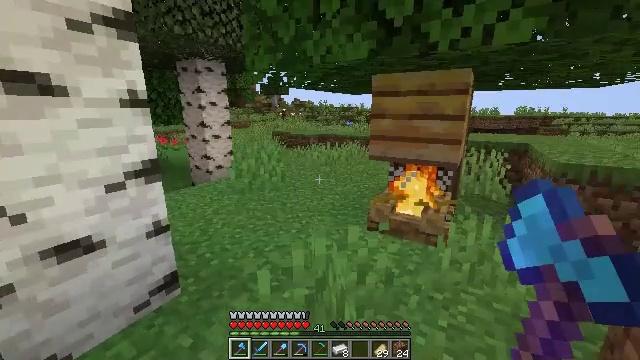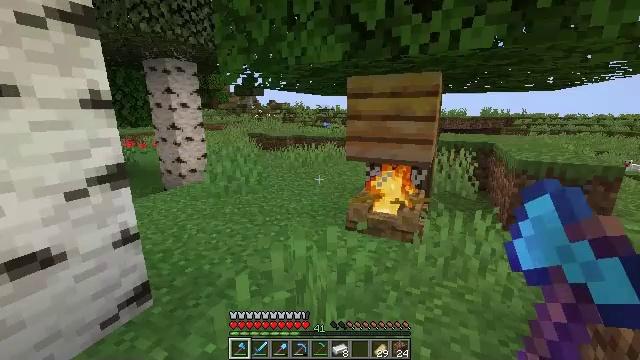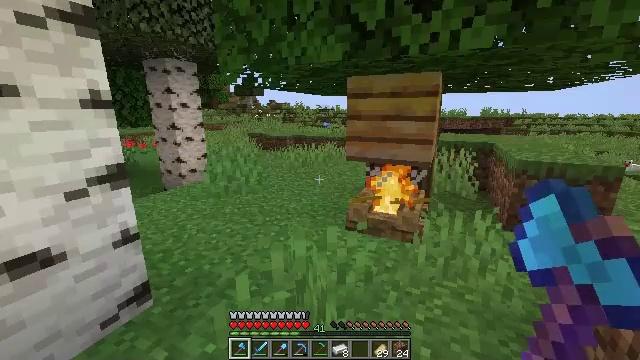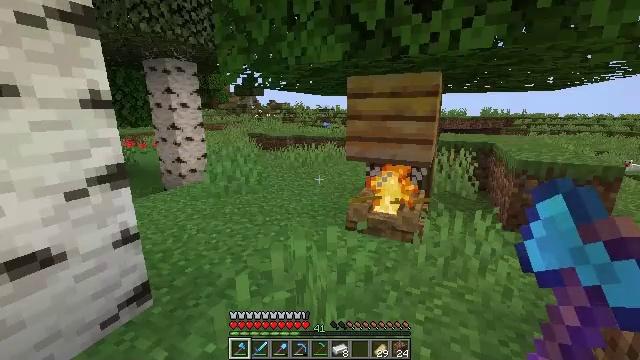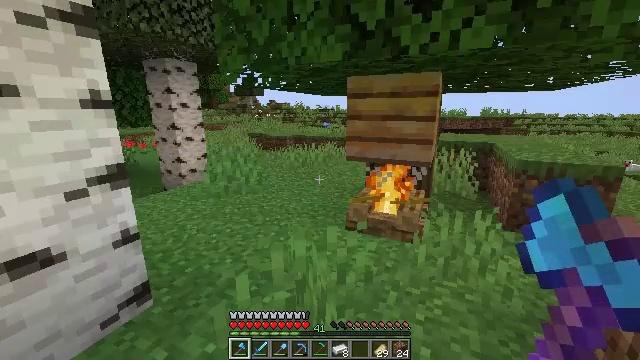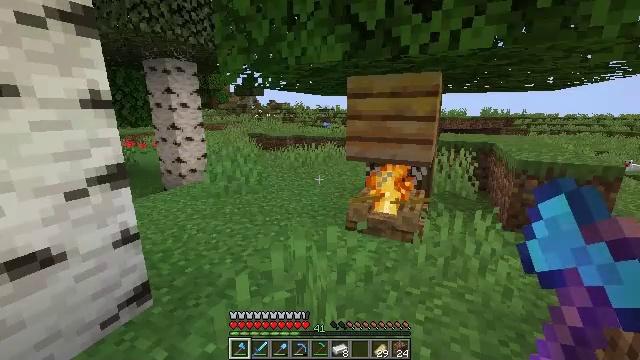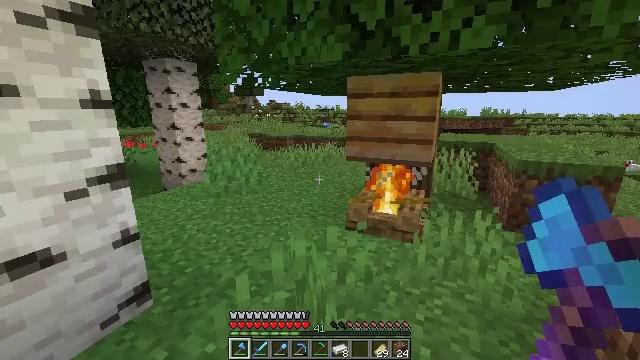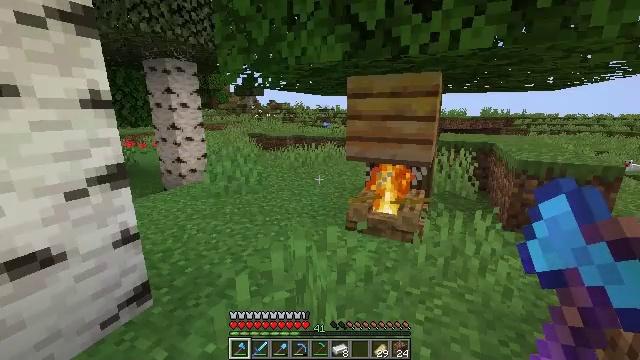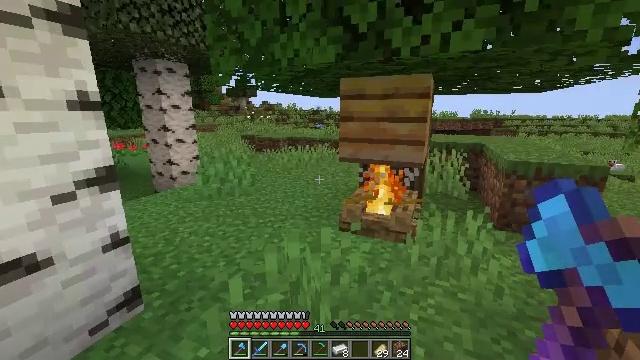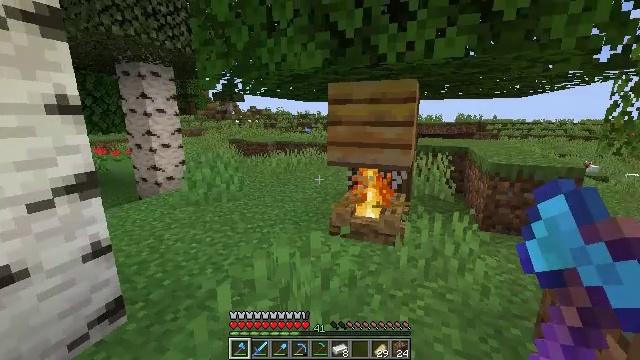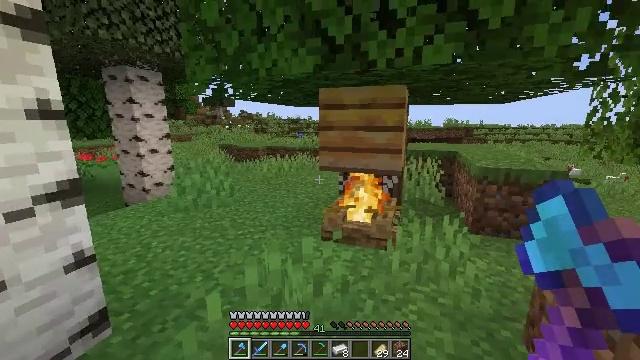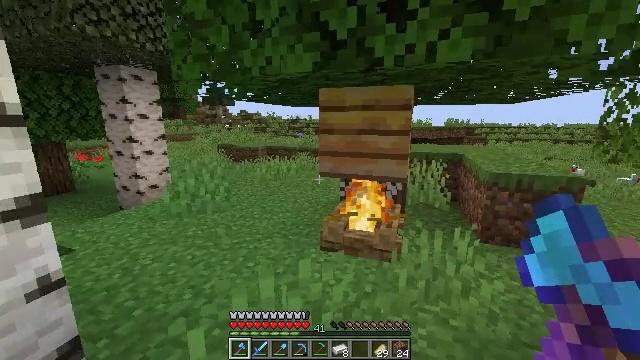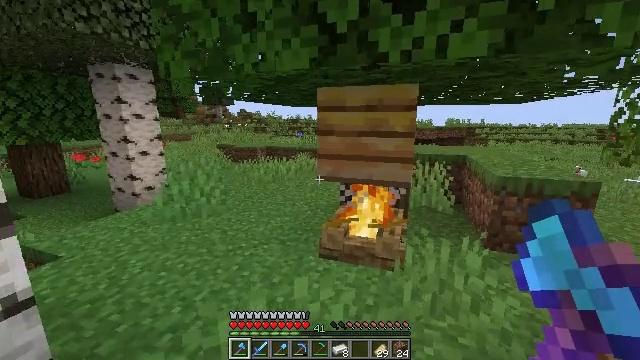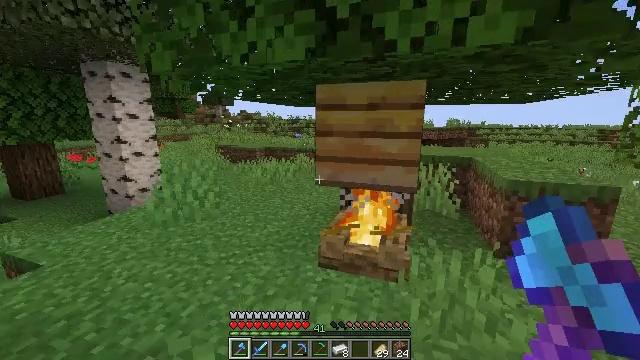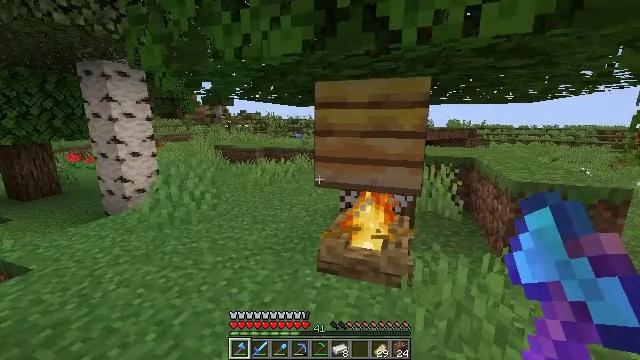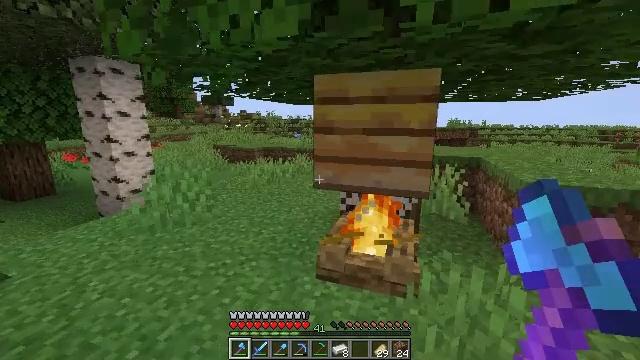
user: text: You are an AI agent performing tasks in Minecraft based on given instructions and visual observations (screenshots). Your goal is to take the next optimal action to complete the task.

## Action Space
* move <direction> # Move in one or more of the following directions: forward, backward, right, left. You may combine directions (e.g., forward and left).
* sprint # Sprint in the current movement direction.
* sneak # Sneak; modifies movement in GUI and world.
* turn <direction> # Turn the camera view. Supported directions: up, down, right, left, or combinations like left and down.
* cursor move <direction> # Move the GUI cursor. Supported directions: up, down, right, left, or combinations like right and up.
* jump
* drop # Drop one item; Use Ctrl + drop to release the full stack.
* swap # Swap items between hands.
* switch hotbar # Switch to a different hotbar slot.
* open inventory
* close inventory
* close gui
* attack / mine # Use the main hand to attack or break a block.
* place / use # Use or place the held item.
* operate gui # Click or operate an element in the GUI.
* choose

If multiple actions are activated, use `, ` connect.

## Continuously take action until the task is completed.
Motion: motion action
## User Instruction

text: Gather materials from the sweet berry bush.
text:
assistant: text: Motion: turn right
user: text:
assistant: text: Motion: no_op
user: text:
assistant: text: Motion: no_op
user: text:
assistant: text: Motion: no_op
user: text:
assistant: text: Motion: no_op
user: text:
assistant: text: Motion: no_op
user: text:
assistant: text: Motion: no_op
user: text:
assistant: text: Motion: turn right
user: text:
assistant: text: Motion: turn right
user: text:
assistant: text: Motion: move forward, turn right and up
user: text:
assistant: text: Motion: move forward
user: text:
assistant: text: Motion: move forward
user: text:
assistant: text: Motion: move forward
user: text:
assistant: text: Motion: move forward
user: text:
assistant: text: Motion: move forward
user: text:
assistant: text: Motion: move forward and move left
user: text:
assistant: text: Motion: move forward and move left
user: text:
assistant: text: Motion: move forward and move left
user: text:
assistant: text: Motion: move forward and move left
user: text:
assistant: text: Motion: move forward and move left, turn right
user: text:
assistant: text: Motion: move forward and move left, turn right
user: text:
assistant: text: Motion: move forward and move left, turn right
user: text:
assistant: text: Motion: move forward and move left, turn right
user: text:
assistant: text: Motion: move forward and move left, turn right and up
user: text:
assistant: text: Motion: move forward and move left, turn right and up
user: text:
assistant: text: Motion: move forward and move left, turn right
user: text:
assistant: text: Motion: move forward and move left, turn right
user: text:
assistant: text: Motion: move forward and move left, turn right
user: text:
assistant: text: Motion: move forward and move left, turn right
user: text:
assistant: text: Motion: move forward and move left, turn right